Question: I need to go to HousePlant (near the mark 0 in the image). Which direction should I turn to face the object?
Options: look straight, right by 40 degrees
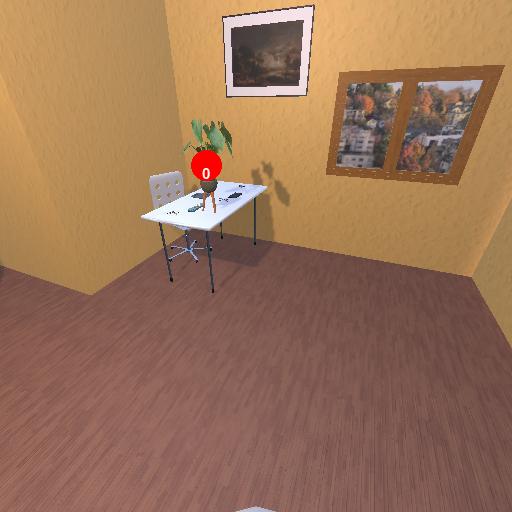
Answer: look straight